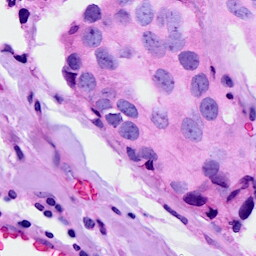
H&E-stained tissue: Breast